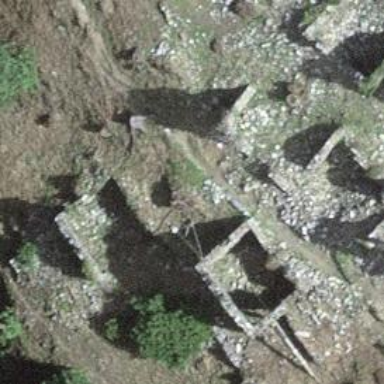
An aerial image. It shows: Ruins of building.